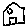
Label: house